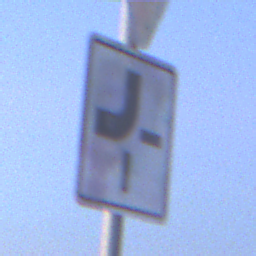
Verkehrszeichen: VerlaufVorfahrtsstrasse2
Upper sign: VorfahrtGewaehren
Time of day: SunriseSunset
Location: Outdoor (Nature)
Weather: Clear
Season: NotSpecified
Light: Natural